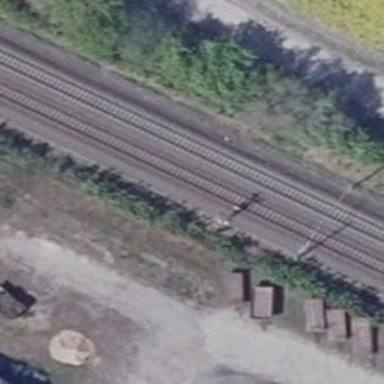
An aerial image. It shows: Railway track with contact lines for electrification.